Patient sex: M
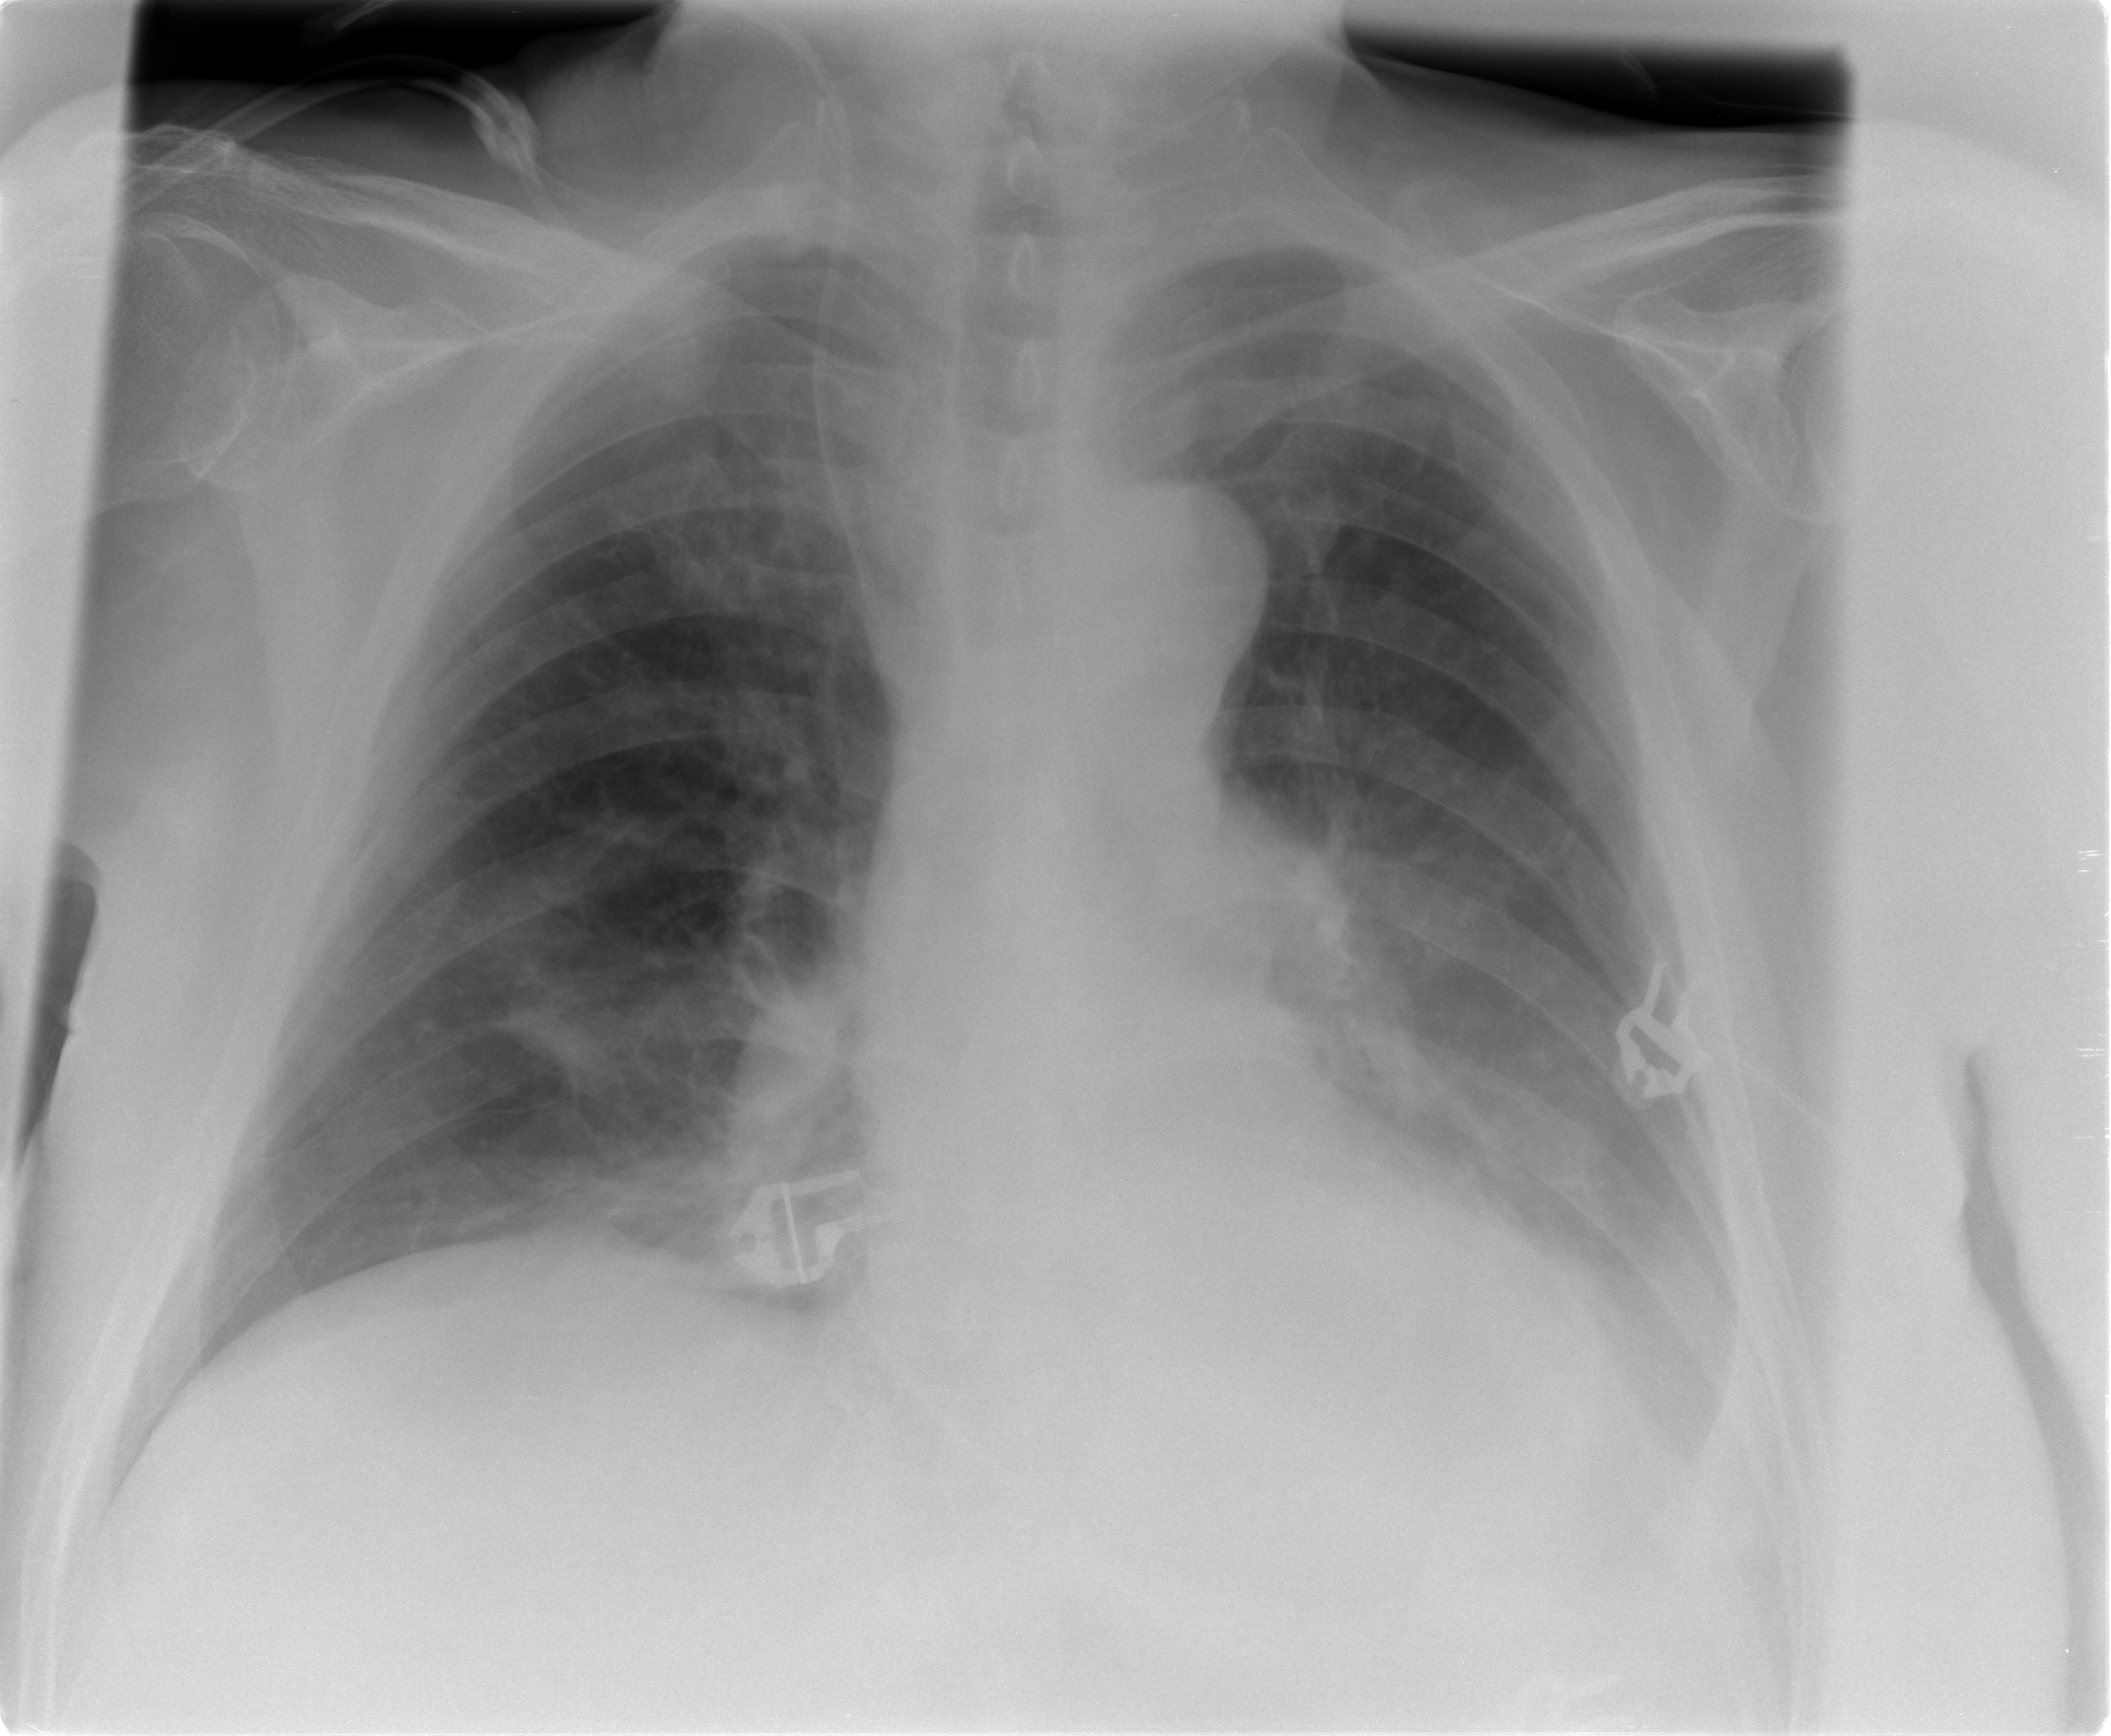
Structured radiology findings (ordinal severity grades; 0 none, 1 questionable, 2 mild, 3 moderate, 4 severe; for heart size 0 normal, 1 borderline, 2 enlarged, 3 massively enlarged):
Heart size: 0
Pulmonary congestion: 2
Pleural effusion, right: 0
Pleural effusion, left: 2
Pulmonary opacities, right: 0
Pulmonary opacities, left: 0
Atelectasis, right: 2
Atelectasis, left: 2